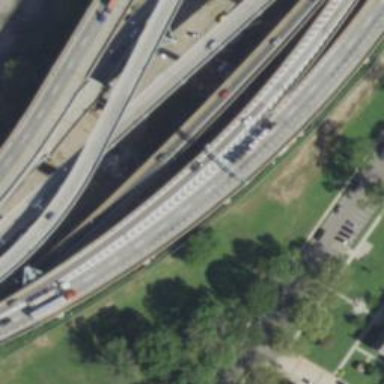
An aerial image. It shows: Motorway bridge.